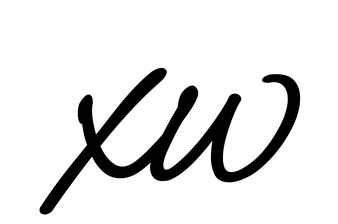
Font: MeowScript-Regular